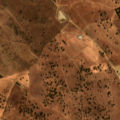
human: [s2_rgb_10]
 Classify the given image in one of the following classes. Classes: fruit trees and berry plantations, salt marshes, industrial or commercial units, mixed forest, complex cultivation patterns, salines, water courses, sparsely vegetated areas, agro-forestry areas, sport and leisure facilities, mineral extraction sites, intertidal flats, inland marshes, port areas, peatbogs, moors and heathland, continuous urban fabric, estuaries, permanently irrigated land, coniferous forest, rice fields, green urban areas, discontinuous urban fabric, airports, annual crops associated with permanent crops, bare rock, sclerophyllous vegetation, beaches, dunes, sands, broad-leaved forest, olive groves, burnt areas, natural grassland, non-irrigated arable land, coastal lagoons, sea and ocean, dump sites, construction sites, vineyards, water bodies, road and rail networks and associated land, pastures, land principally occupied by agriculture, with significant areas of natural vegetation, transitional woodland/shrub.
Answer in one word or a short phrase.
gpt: non-irrigated arable land, agro-forestry areas, transitional woodland/shrub